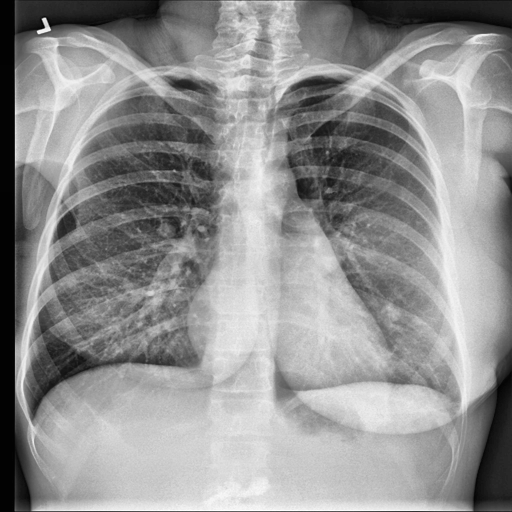
Finding: NORMAL